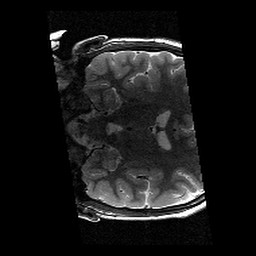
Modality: T2w
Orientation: coronal
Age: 11
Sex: male
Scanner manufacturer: siemens
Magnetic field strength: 3 T
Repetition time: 9.23 s
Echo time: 0.067 s